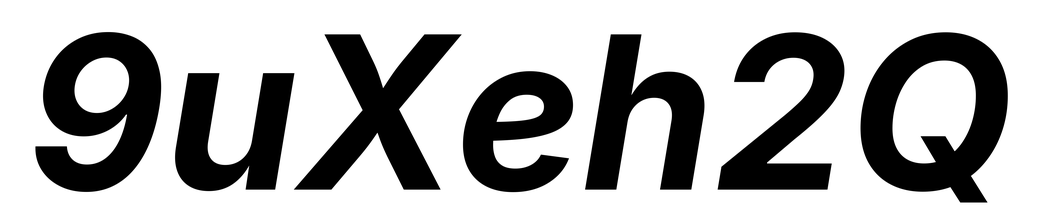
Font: Inter-Italic_Bold_Italic